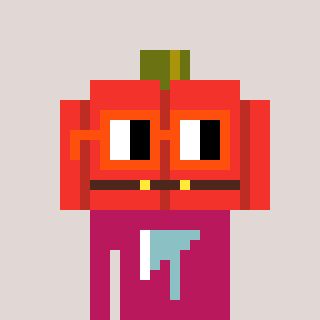
a pixel art character with square orange glasses, a pumpkin-shaped head and a darkpink-colored body on a warm background